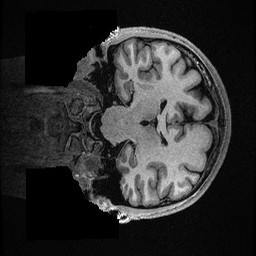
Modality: T1w
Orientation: coronal
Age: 25
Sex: male
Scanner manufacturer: ge
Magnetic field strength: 3 T
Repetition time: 0.006952 s
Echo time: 0.00292 s